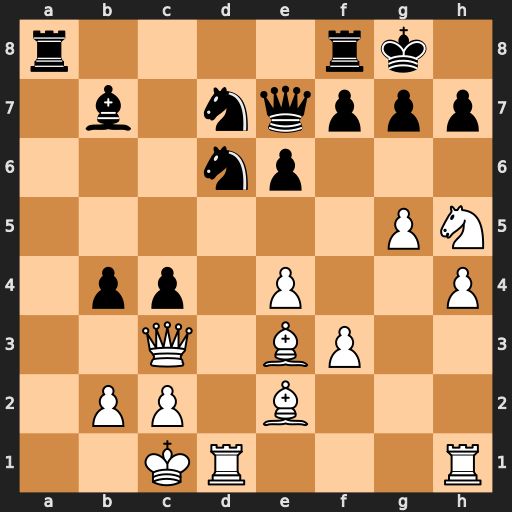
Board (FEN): r4rk1/1b1nqppp/3np3/6PN/1pp1P2P/2Q1BP2/1PP1B3/2KR3R
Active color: w
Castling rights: -
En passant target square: -
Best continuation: Qxg7#